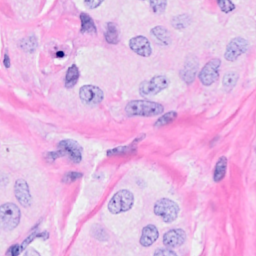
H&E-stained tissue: Breast